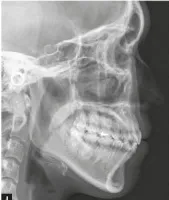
Lateral cephalometric radiograph.
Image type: radiology (x_ray)